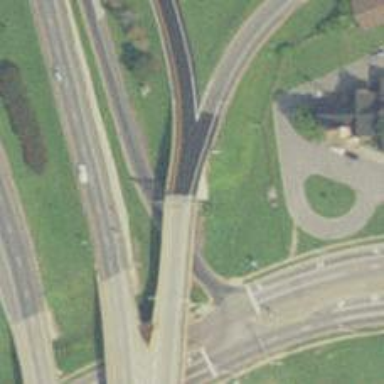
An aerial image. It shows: Motorway junction.